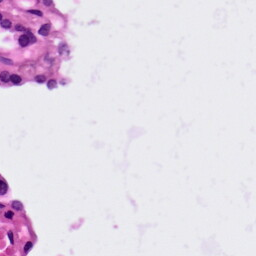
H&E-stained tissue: Lung